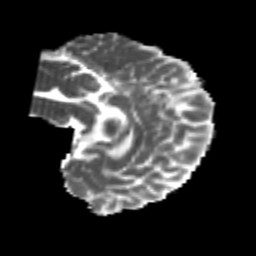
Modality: MD
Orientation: sagittal
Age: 24
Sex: female
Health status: healthy
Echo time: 0.074 s